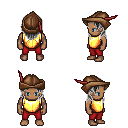
a pixel art fantasy rpg character, male body template, human, dark skin, gold chest armor, red pants, gray long hairstyle, leather cap, four views (front, back, left, right), 2x2 character sprite sheet, small pixel art, hard edges, no anti-aliasing